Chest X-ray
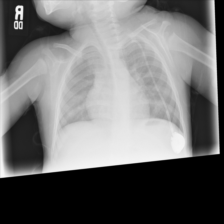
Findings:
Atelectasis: negative
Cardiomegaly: negative
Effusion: negative
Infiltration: negative
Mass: negative
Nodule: negative
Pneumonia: negative
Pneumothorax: negative
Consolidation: negative
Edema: negative
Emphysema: negative
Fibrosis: negative
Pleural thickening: negative
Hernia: negative